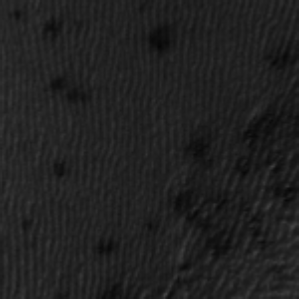
Label: frost